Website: slack
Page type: payment
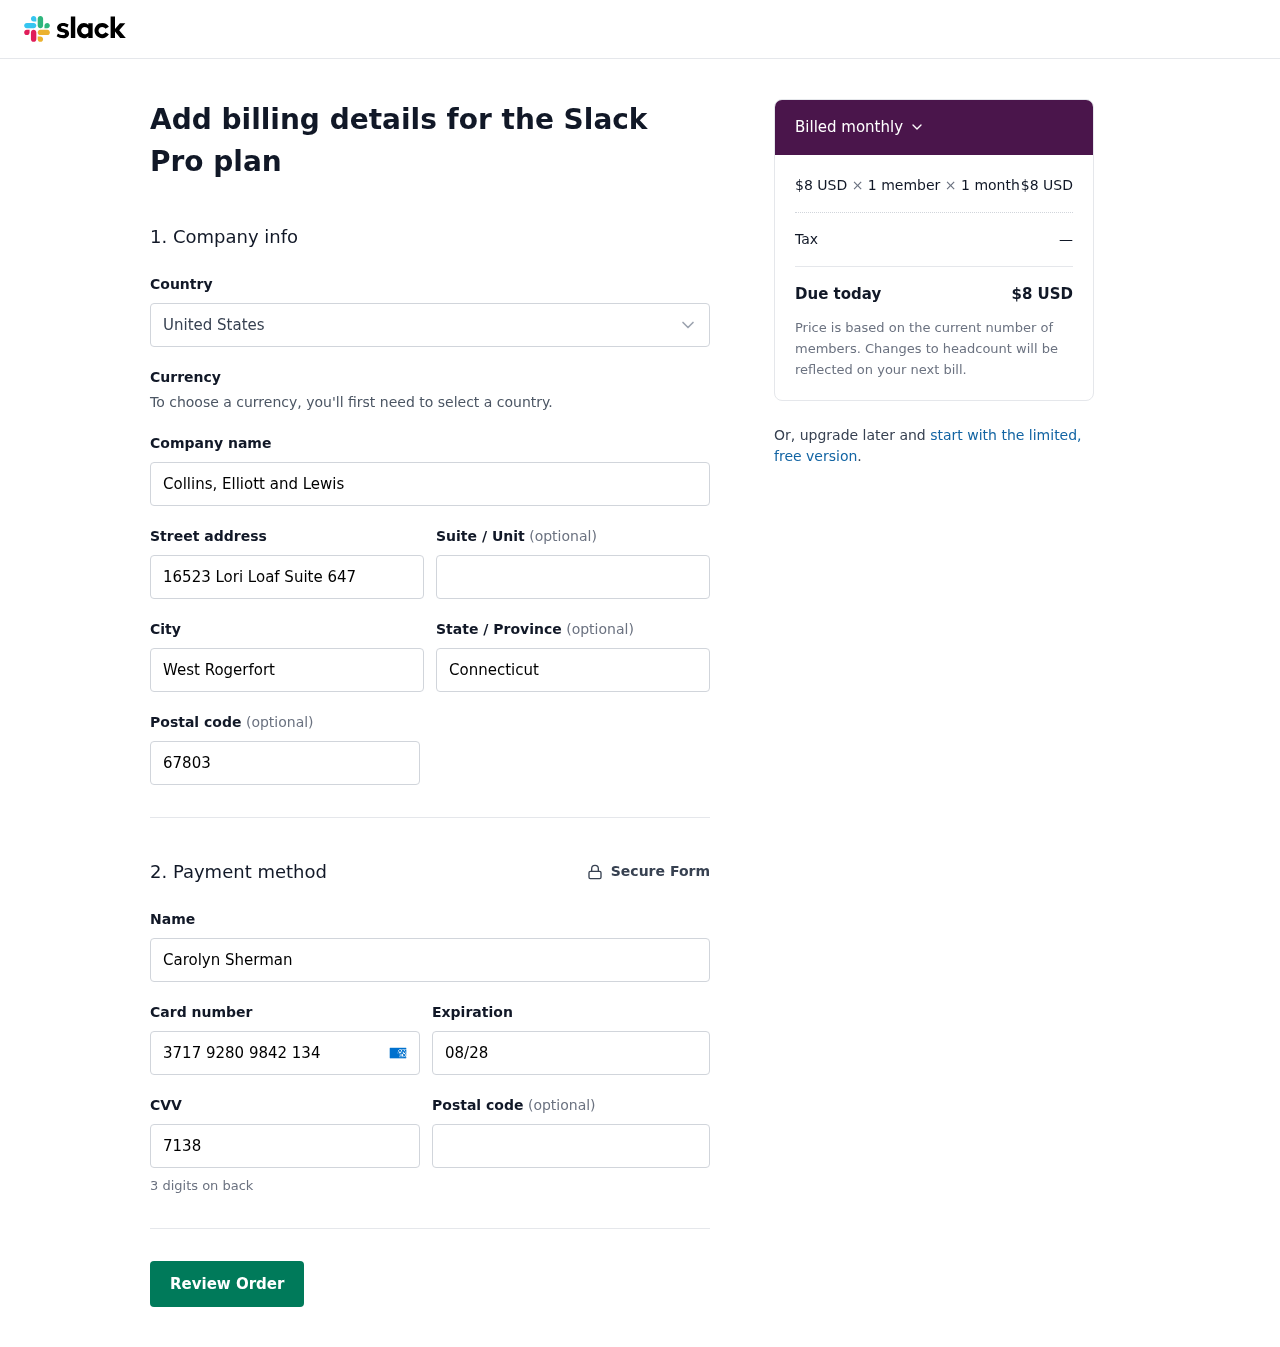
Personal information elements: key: PII_COUNTRY
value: United States
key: PII_COMPANY
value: Collins, Elliott and Lewis
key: PII_STREET
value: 16523 Lori Loaf Suite 647
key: PII_CITY
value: West Rogerfort
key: PII_STATE
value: Connecticut
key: PII_POSTCODE
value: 67803
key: PII_FULLNAME
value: Carolyn Sherman
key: PII_CARD_NUMBER
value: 3717 9280 9842 134
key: PII_CARD_EXPIRY
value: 08/28
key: PII_CARD_CVV
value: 7138
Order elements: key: ORDER_PRICE_PER_MEMBER
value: $8 USD
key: ORDER_NUM_MEMBERS
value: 1 member
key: ORDER_NUM_MONTHS
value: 1 month
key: ORDER_SUBTOTAL
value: $8 USD
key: ORDER_TAX
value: —
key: ORDER_TOTAL
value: $8 USD